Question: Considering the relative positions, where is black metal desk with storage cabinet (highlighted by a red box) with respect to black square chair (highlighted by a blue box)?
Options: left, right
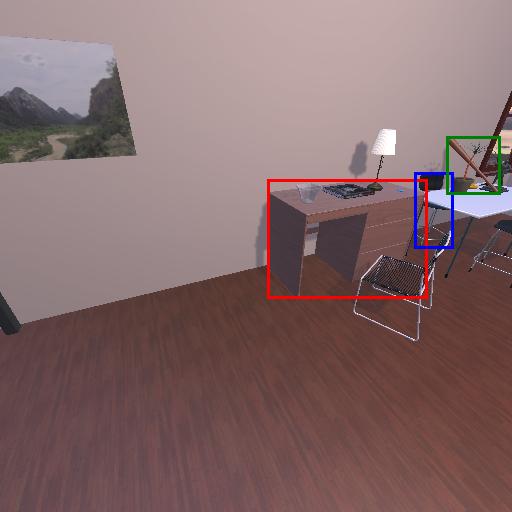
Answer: left